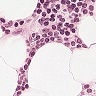
Metastatic tissue present: no